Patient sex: M
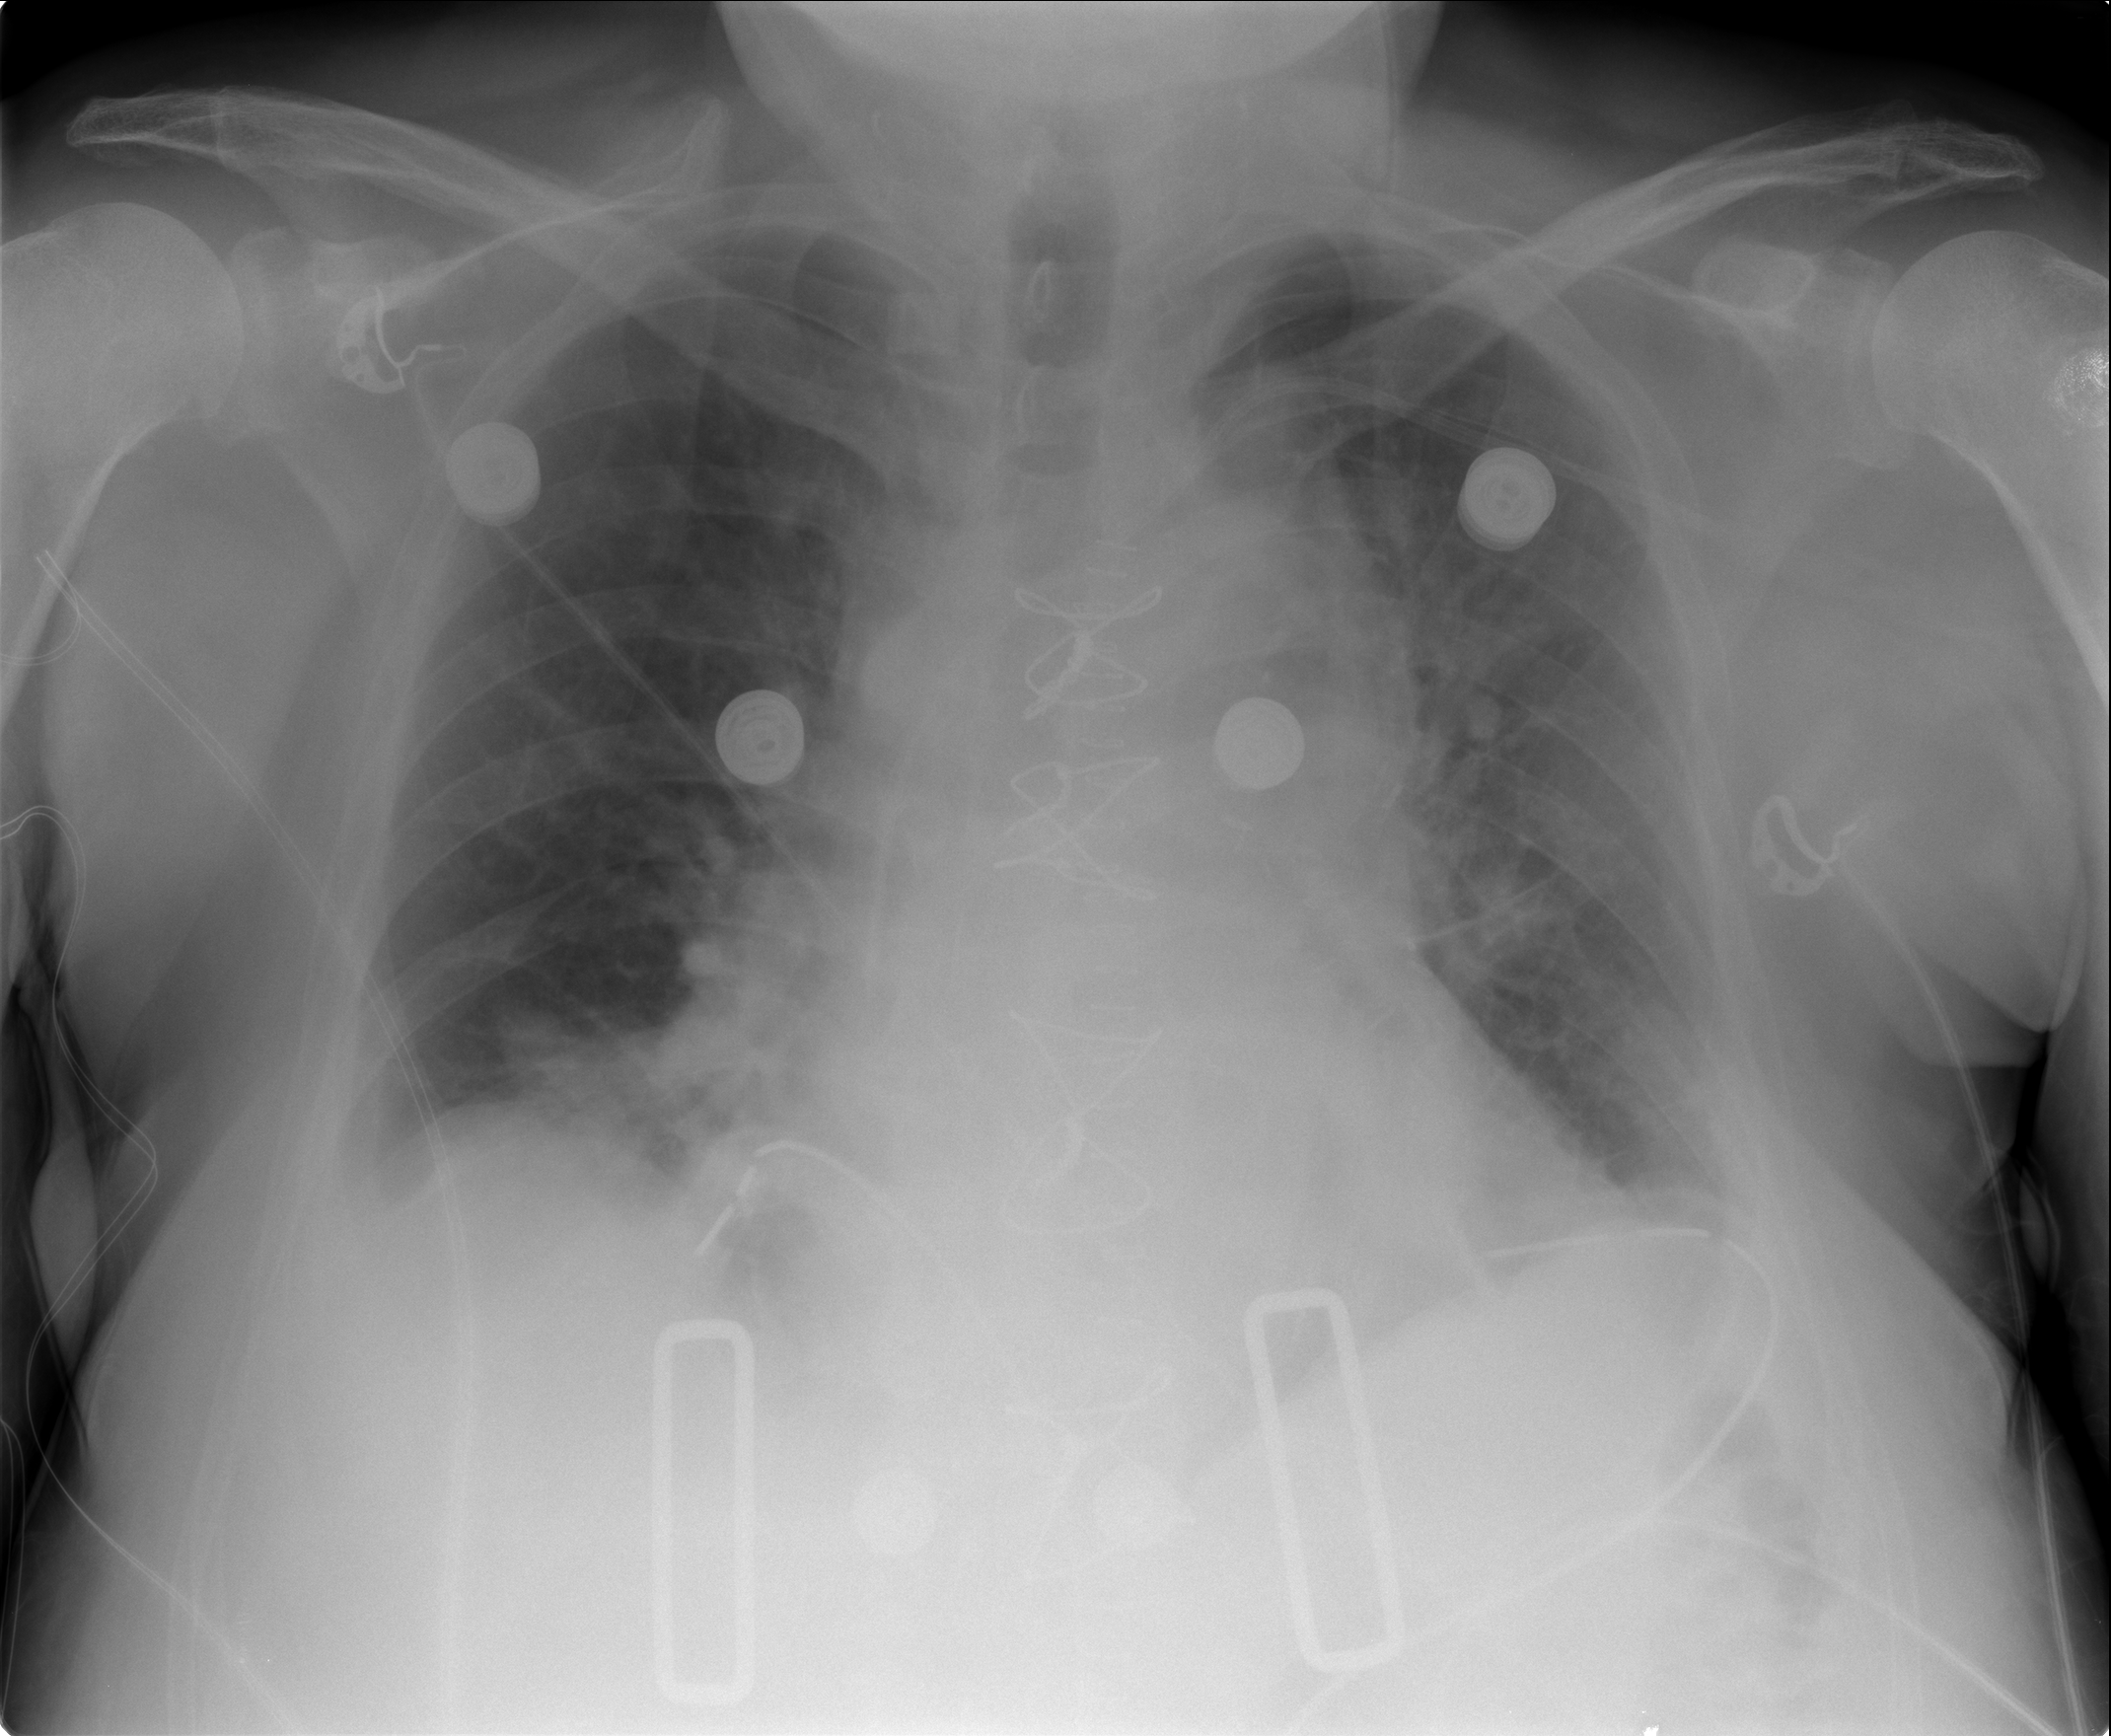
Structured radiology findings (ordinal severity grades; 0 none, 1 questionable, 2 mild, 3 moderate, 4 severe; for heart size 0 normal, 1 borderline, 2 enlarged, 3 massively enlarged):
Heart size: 2
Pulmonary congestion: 2
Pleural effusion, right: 2
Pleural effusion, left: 0
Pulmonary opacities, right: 0
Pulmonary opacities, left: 1
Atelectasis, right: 2
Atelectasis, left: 2